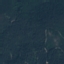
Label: Forest